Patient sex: M
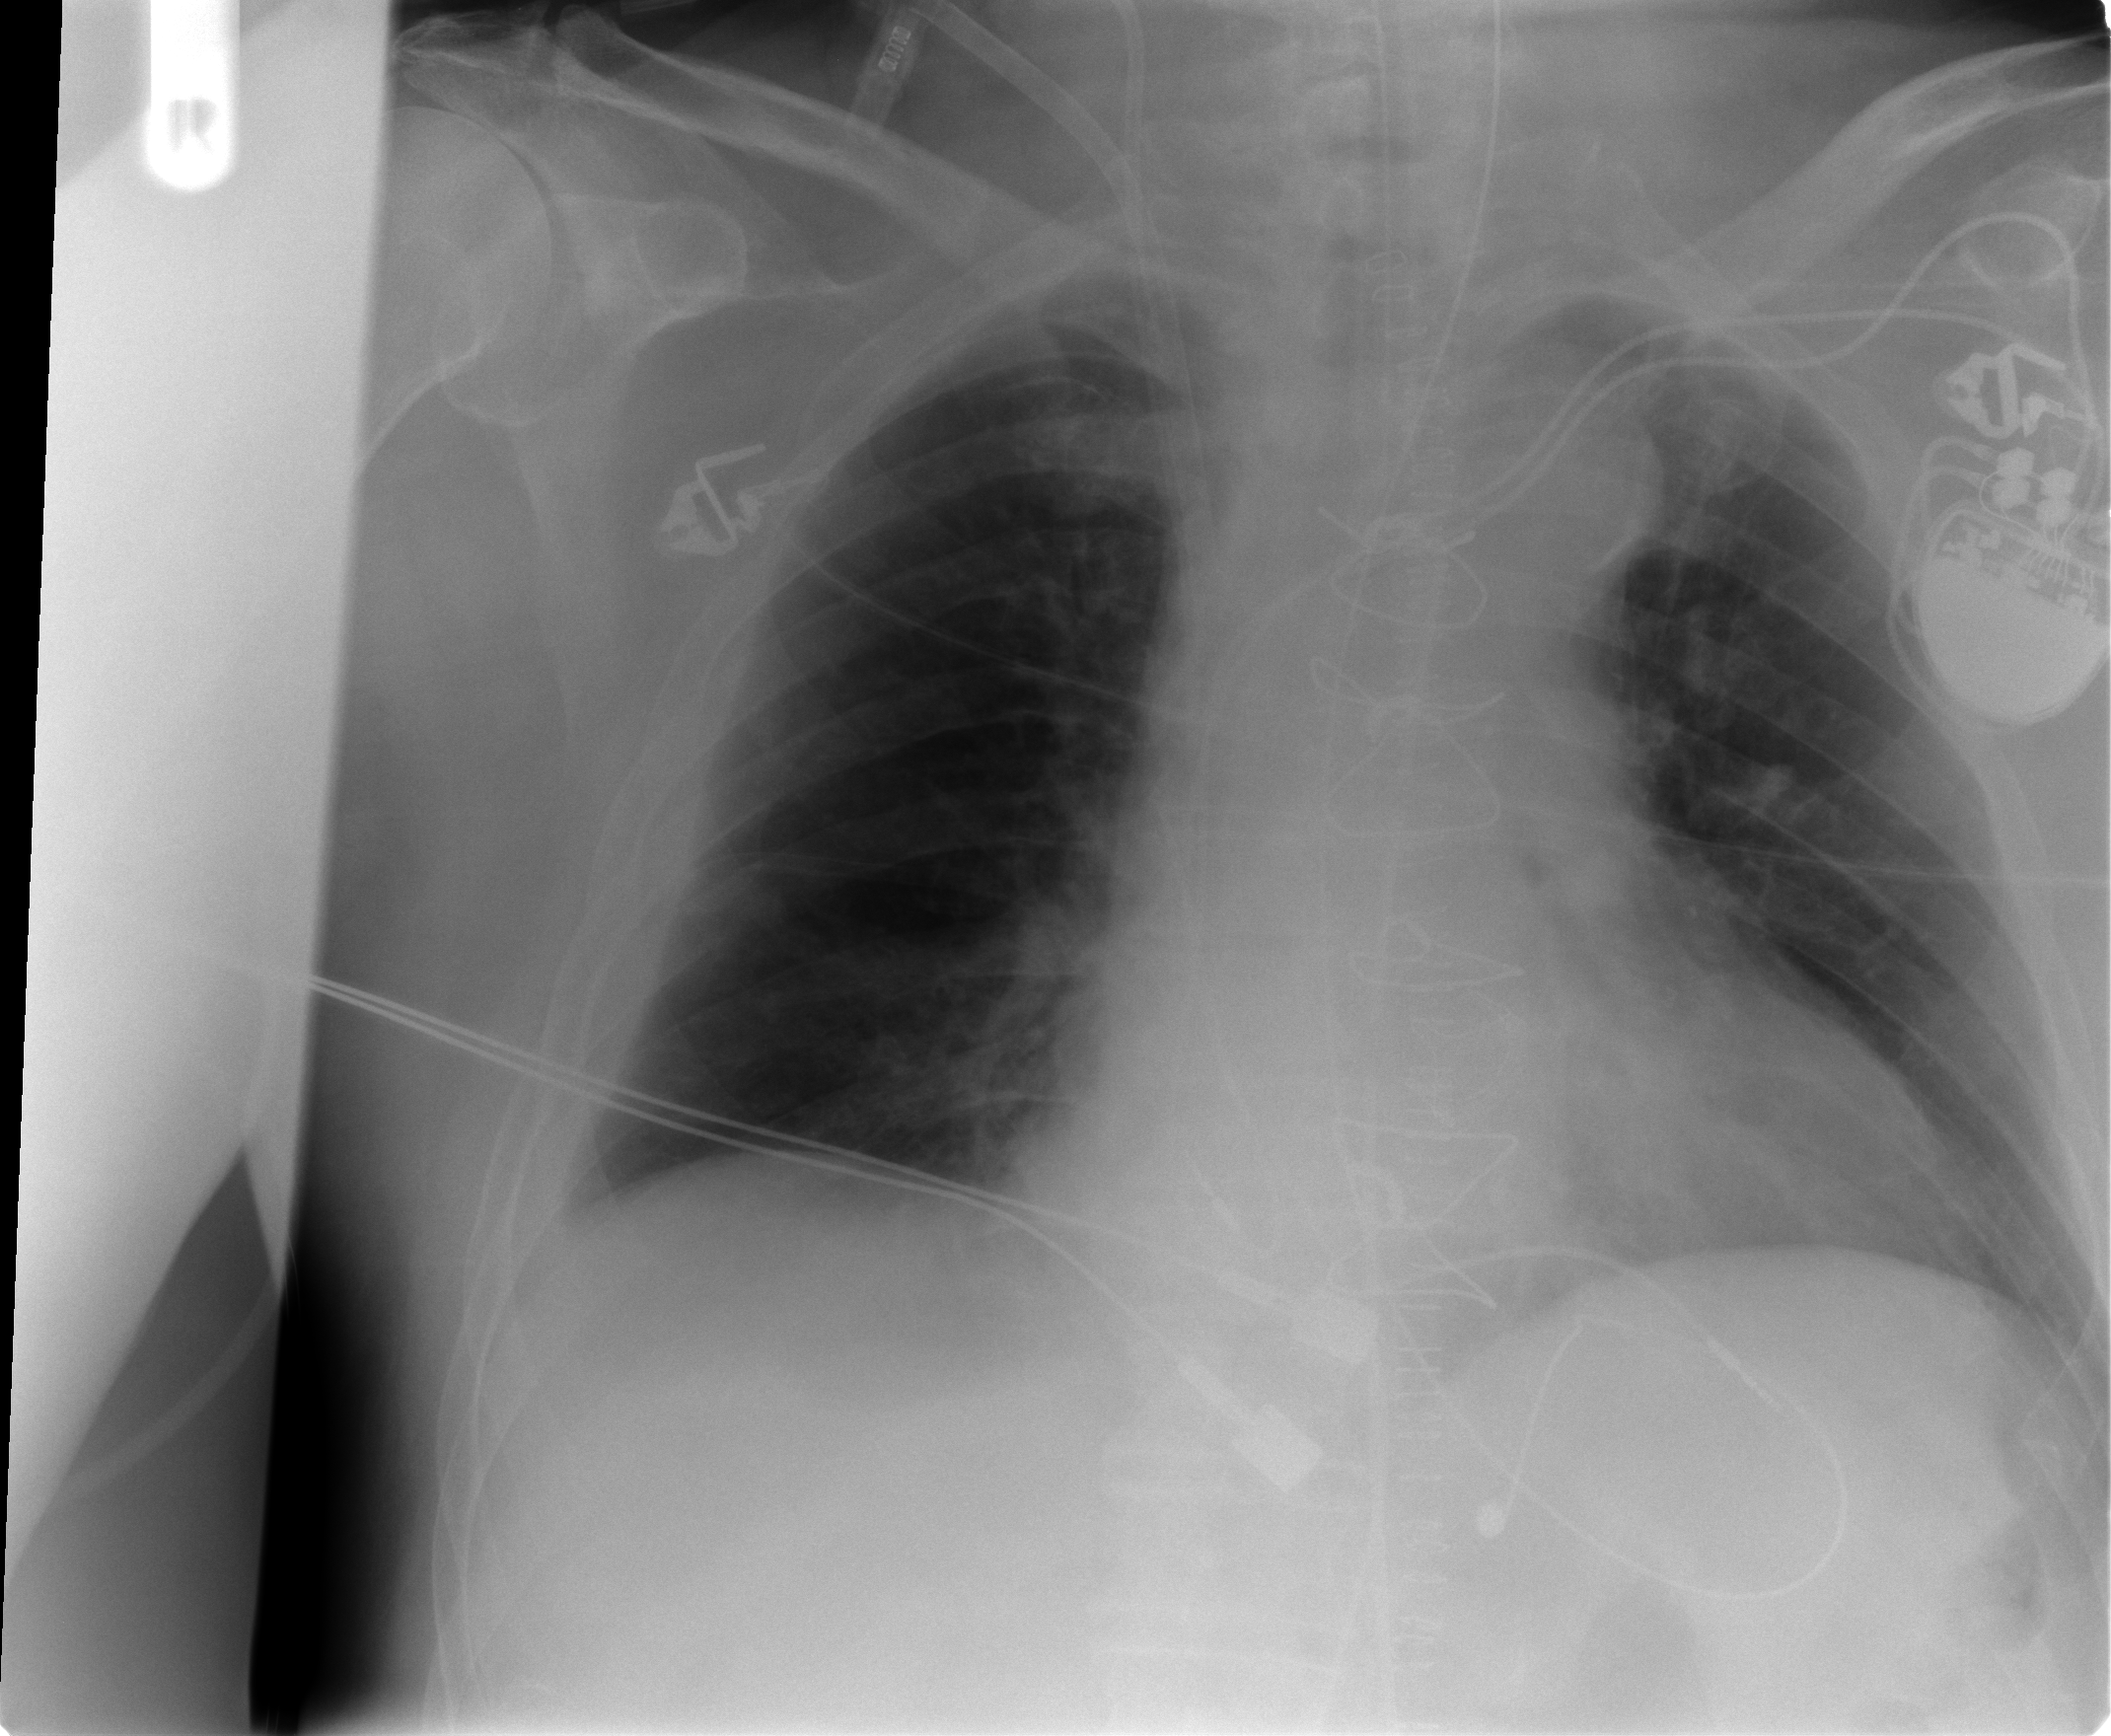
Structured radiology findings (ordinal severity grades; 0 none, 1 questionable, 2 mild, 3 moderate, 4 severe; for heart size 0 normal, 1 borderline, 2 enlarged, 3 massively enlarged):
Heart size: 2
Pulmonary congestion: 0
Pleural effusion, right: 0
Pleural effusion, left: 1
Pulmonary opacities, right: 0
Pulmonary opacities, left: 0
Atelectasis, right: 0
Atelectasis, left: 2